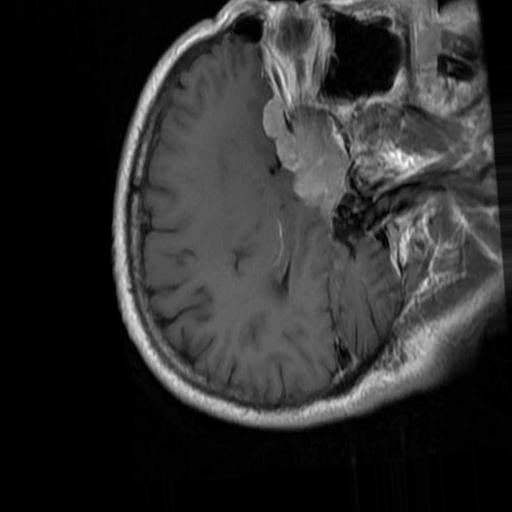
Label: brain_menin